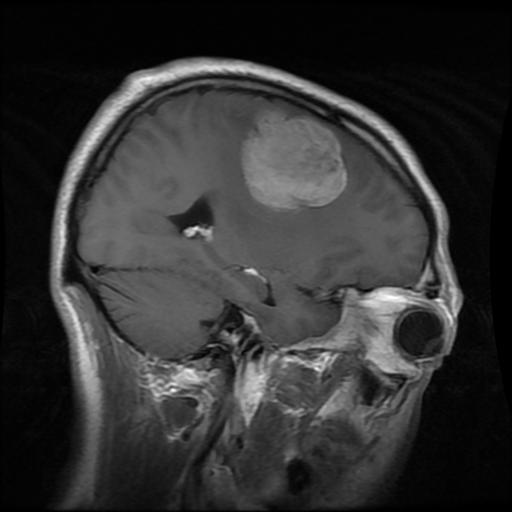
Label: meningioma